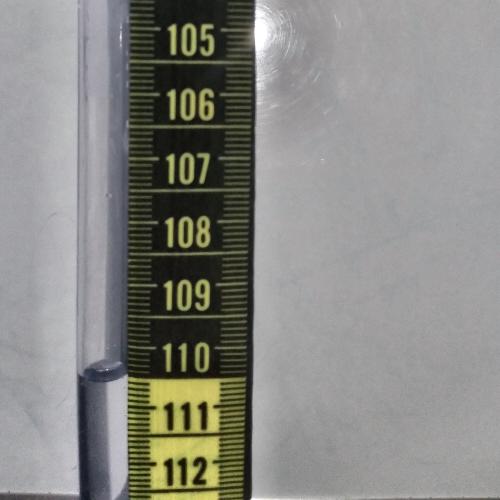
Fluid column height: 110.5 cm